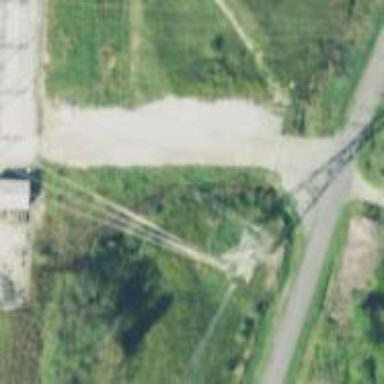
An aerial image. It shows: Lattice structure tower used for power transmission.